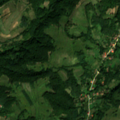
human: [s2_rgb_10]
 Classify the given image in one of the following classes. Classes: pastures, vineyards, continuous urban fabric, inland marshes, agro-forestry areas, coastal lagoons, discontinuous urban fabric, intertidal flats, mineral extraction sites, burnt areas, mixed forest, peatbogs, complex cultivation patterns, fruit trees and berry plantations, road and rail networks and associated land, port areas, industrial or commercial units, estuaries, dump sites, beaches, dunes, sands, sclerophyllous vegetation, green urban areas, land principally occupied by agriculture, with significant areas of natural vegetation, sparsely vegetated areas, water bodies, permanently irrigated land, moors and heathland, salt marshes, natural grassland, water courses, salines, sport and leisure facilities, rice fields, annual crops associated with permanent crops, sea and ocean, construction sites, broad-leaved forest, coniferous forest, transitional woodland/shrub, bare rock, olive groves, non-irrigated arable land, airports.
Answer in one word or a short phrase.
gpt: pastures, complex cultivation patterns, land principally occupied by agriculture, with significant areas of natural vegetation, broad-leaved forest